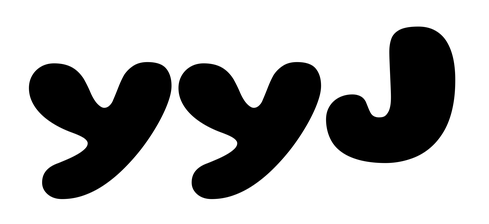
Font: Gluten_ExtraBold